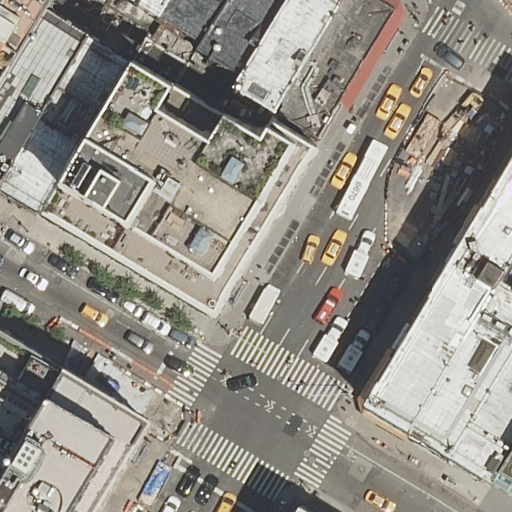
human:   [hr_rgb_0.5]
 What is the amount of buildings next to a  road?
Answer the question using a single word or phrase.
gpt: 16

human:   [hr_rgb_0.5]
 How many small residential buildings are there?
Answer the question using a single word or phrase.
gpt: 5

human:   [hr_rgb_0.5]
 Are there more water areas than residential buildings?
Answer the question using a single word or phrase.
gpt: no

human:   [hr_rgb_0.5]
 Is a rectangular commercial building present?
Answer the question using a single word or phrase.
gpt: no

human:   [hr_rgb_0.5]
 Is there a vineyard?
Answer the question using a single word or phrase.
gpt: no

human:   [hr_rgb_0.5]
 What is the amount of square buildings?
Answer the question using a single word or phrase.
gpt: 0

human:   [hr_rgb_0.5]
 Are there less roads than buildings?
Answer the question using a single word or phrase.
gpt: yes

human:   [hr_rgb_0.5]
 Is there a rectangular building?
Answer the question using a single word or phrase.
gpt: yes

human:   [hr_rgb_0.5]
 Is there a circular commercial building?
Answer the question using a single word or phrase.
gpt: no

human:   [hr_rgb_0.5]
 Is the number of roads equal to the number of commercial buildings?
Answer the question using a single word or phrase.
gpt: no

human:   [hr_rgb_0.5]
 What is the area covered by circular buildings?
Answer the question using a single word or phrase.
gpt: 0m2

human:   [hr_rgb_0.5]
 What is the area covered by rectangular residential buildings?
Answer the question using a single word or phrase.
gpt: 3282m2

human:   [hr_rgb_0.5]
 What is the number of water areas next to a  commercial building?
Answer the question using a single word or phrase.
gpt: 0

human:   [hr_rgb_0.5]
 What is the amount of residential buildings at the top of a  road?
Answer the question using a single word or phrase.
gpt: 12

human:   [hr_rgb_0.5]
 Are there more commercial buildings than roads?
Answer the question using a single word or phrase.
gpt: no

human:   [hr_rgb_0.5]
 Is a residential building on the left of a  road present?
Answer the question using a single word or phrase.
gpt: yes

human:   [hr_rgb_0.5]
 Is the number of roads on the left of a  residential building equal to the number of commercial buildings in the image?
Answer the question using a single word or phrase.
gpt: no

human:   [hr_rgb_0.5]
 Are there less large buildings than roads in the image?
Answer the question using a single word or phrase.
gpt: yes

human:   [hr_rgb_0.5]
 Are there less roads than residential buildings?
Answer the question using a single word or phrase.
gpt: yes

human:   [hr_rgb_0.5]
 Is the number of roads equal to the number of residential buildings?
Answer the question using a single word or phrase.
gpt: no

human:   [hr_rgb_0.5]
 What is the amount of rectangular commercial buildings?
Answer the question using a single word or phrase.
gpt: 0

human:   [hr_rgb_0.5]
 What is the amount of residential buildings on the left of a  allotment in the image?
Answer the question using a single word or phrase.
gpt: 0

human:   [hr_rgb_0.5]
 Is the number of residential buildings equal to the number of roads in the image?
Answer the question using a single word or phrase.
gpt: no

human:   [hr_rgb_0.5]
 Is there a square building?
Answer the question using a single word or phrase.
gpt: no

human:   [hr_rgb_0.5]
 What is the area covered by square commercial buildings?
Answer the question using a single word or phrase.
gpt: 0m2

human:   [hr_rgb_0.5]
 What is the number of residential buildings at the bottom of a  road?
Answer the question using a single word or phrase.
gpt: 9

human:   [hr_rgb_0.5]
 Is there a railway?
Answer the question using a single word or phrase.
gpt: no

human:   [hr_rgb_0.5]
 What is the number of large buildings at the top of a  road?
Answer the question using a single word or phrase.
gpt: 1

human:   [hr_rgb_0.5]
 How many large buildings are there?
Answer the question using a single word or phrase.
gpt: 2

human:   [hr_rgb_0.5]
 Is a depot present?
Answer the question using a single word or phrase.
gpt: no

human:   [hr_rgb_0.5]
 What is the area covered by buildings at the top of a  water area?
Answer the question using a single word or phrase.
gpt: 0m2

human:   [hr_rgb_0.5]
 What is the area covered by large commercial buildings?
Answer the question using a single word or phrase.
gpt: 0m2

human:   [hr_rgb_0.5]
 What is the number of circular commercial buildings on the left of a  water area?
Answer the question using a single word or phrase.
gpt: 0

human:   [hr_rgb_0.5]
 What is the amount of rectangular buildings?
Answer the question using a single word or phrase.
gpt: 14

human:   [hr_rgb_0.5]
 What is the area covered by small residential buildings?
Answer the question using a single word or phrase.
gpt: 187m2

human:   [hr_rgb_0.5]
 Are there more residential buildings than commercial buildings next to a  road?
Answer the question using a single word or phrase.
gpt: yes